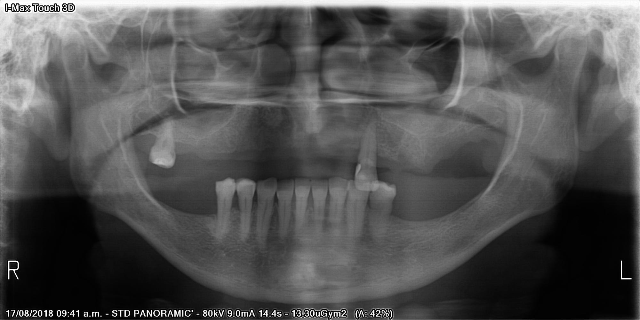
adult